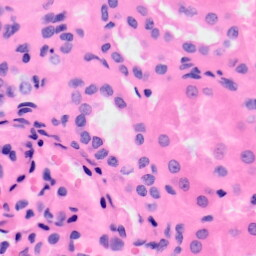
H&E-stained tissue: Kidney